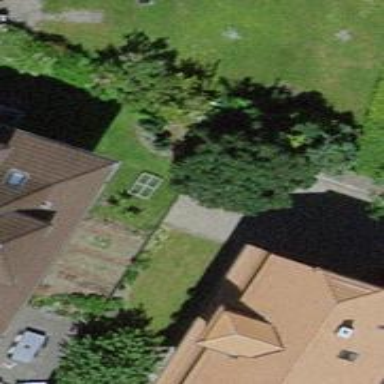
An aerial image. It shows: Broadleaved tree in garden.